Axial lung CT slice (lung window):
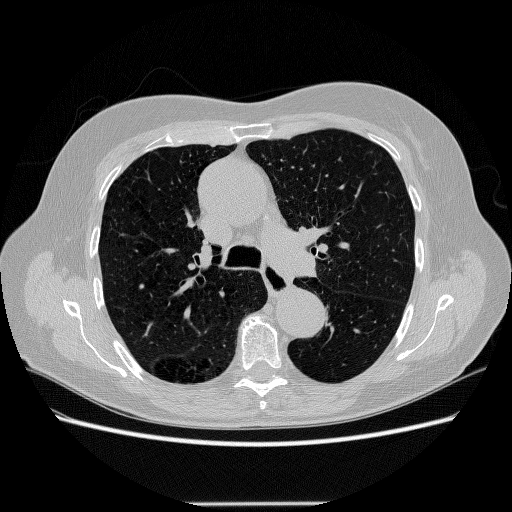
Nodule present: no